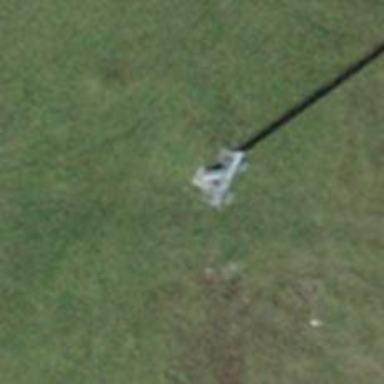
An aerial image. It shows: Pylon used for aerialway.